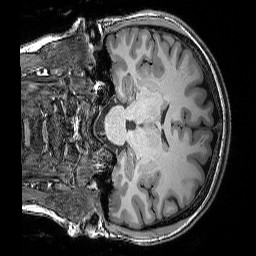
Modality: T1w
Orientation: coronal
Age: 26
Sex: female
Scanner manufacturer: siemens
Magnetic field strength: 3 T
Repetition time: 2.25 s
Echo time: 0.00418 s